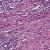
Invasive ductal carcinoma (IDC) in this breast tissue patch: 1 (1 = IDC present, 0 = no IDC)